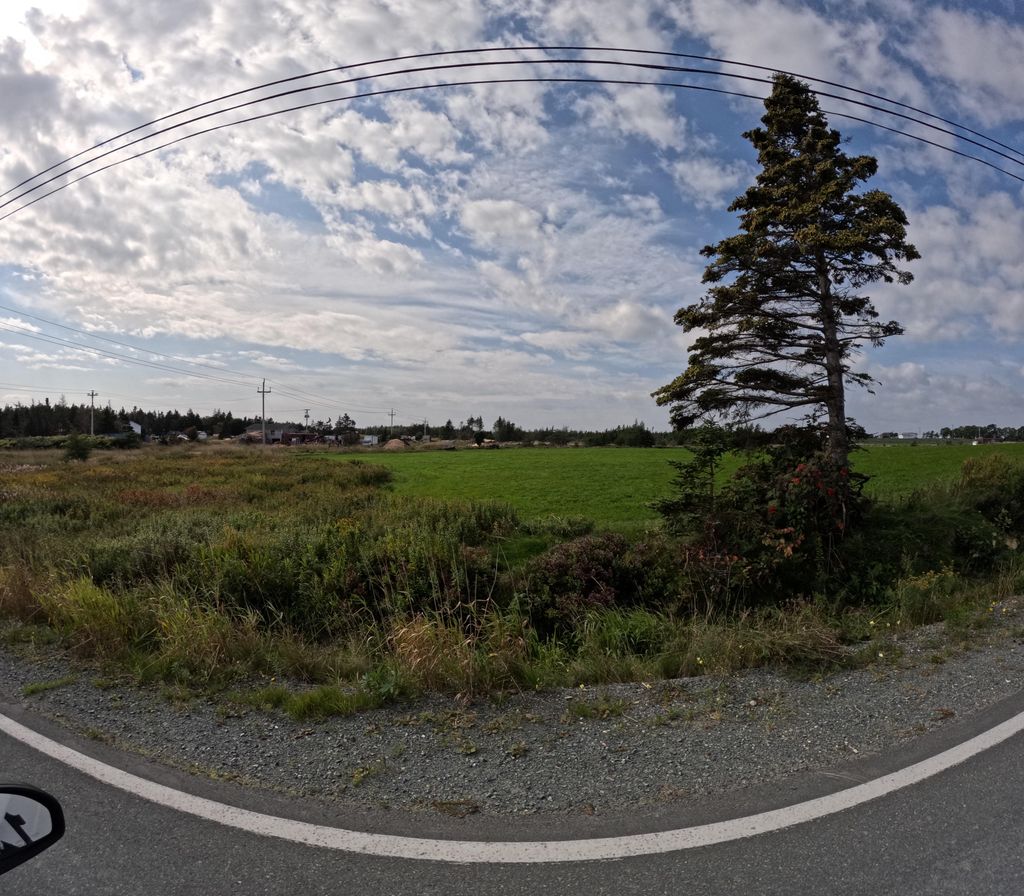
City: st_johns